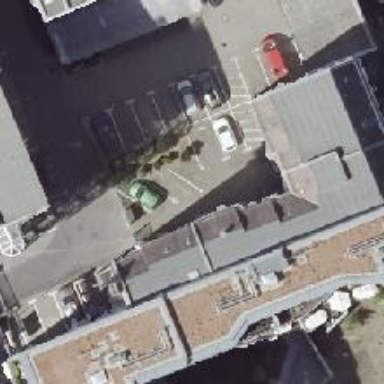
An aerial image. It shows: Office building.